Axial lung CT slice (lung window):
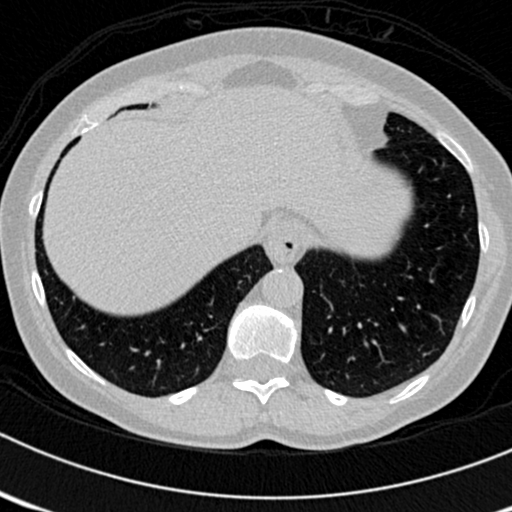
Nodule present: no